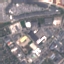
Land use / land cover: Industrial